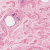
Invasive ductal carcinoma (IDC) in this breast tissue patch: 0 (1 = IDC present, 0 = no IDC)